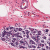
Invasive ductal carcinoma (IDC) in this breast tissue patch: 0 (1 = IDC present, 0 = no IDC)